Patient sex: M
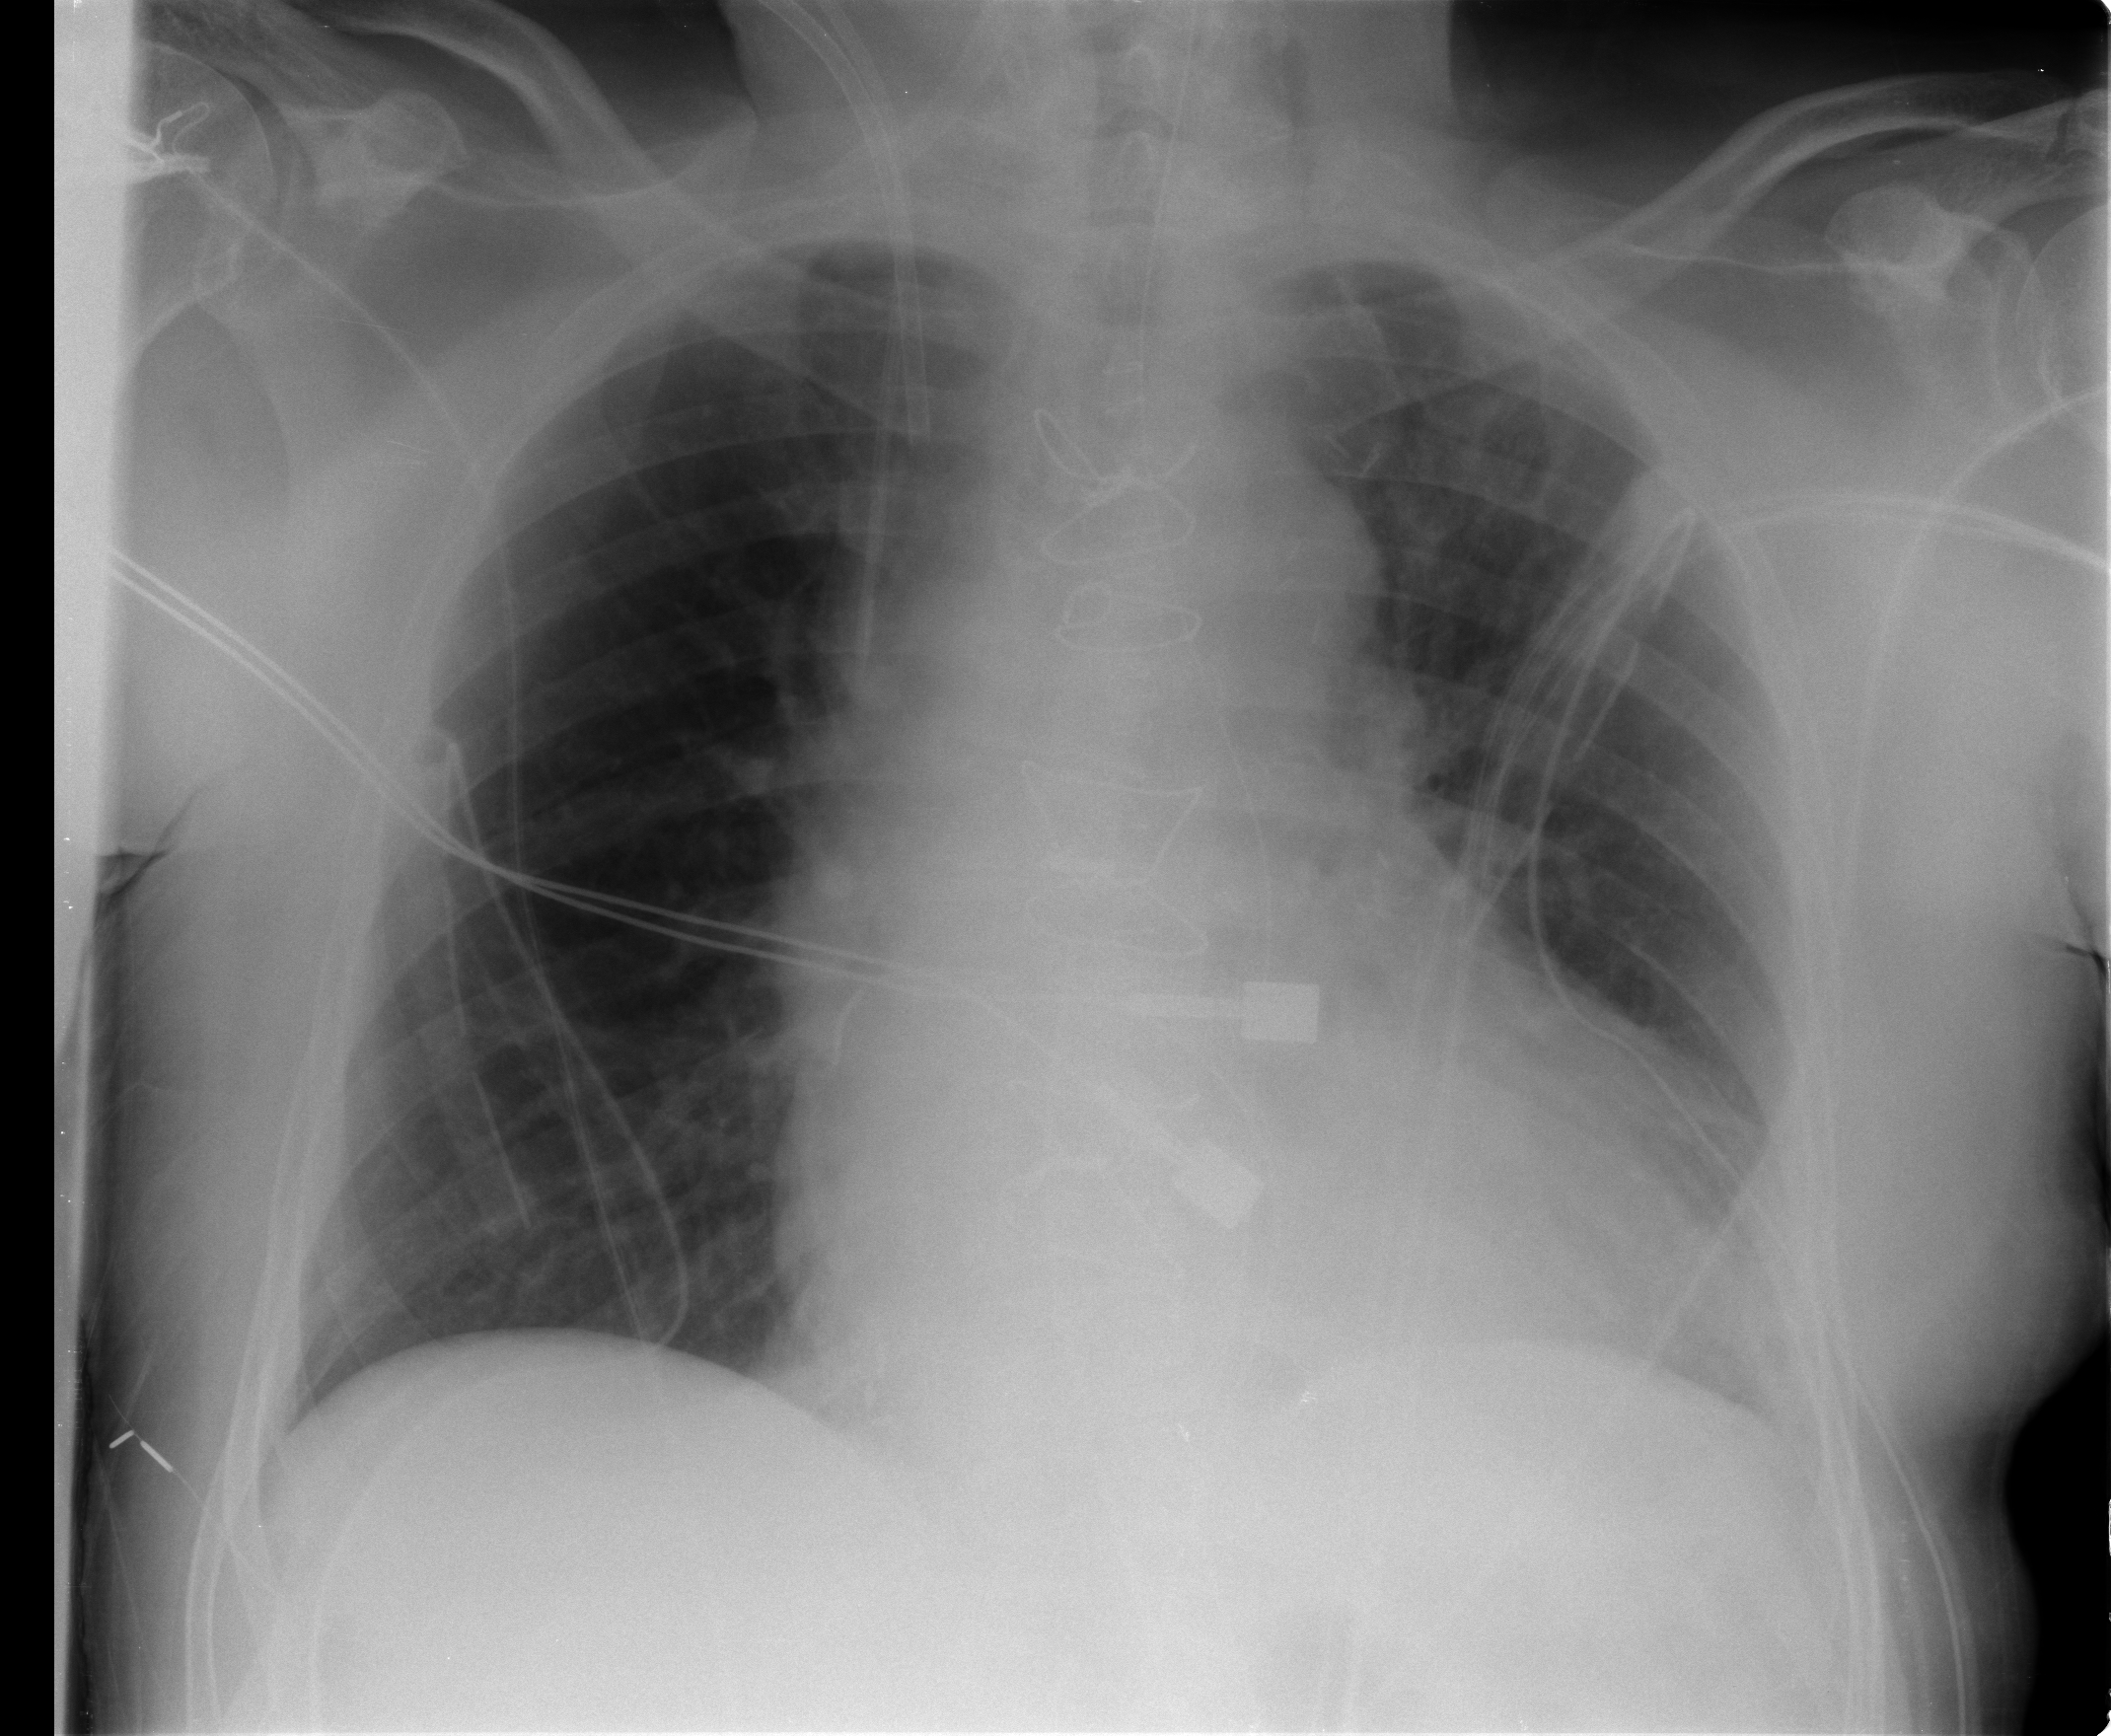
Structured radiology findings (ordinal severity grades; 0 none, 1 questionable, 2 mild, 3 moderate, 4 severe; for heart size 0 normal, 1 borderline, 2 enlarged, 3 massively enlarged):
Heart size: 2
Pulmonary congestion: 1
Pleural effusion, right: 0
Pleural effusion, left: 0
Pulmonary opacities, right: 0
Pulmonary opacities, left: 0
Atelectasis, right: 0
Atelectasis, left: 1